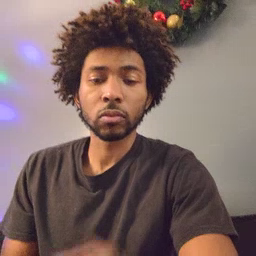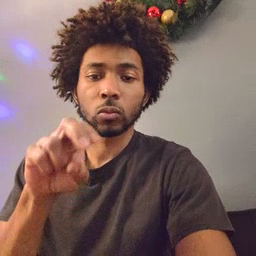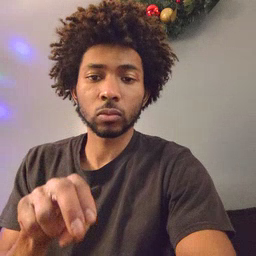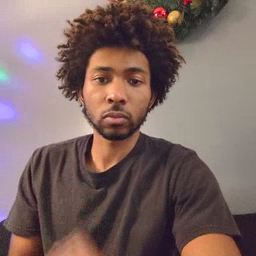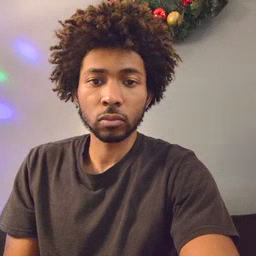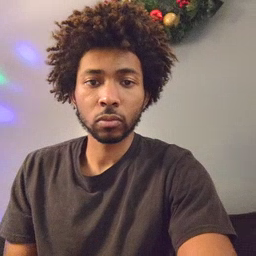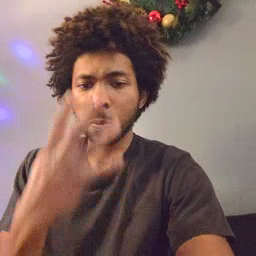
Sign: chair